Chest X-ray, AP view. Patient: 35 years old, sex F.
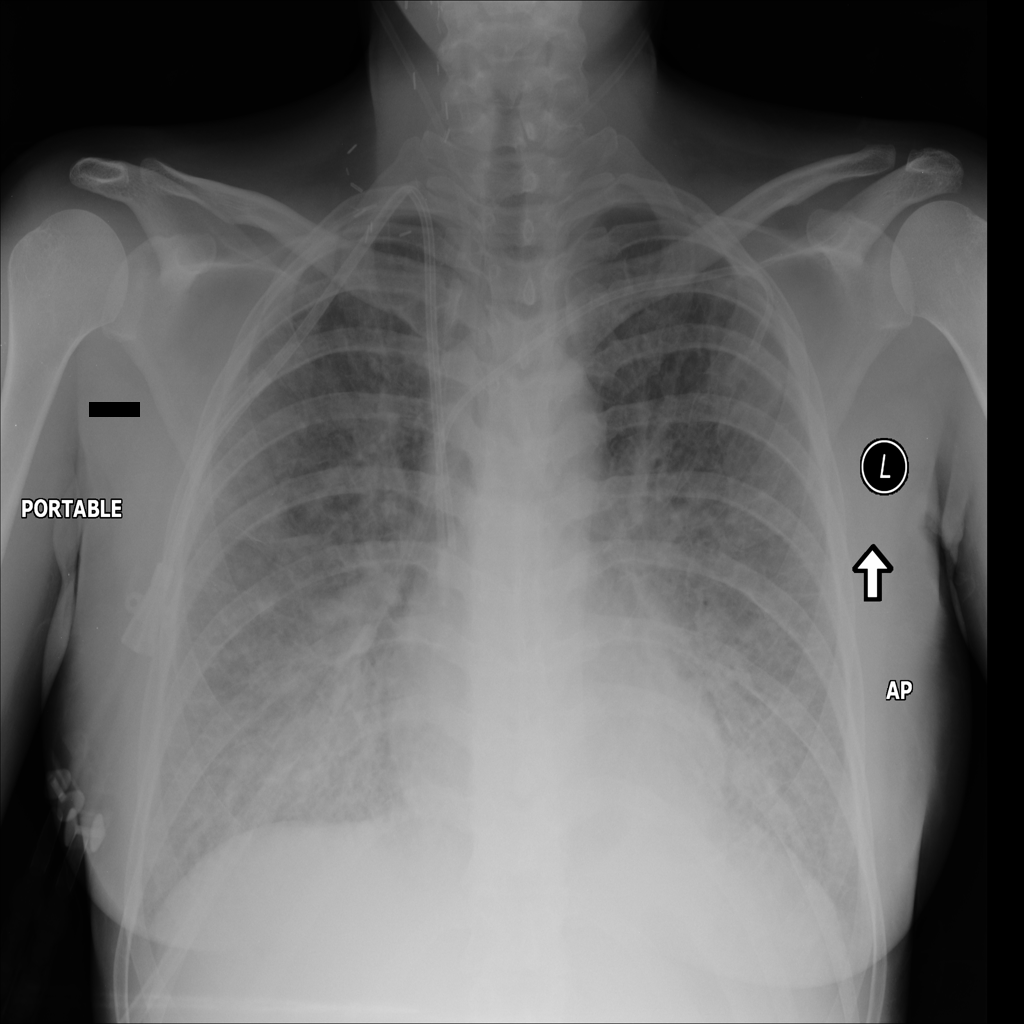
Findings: Edema